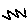
Label: zigzag